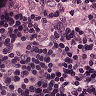
Metastatic tissue present: yes